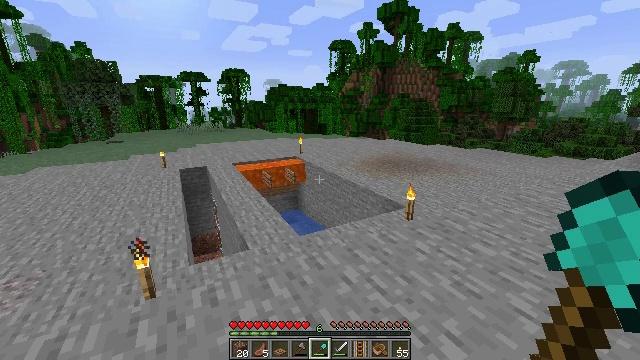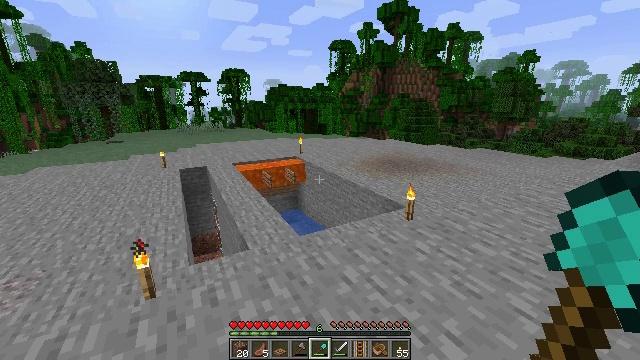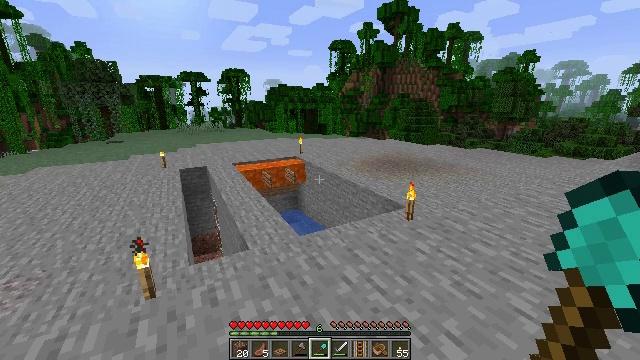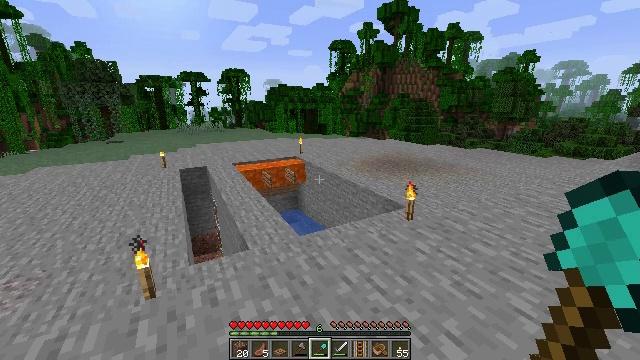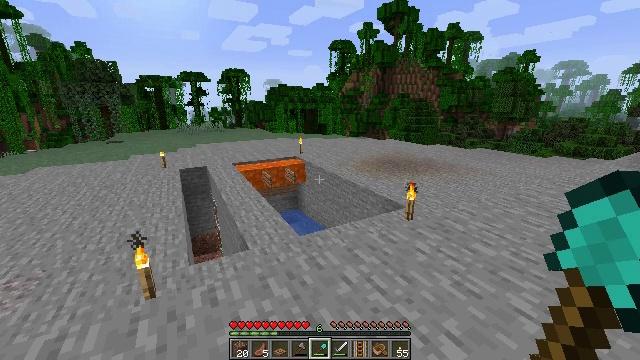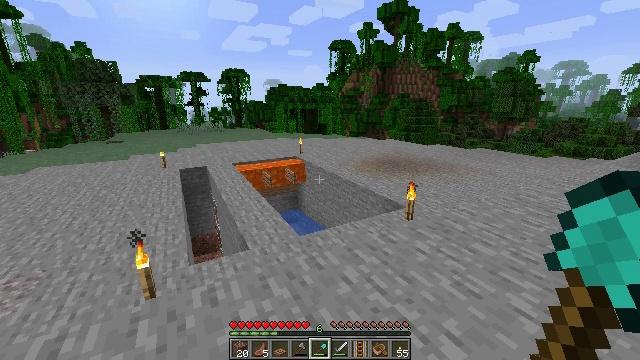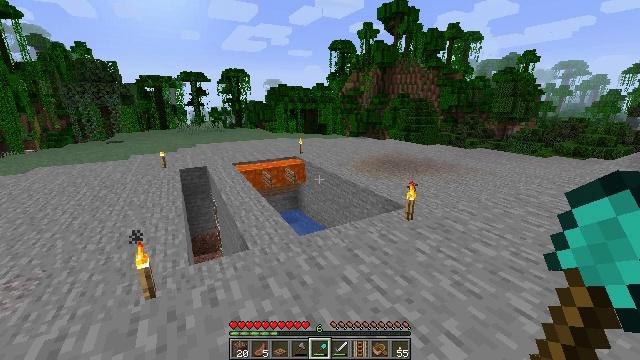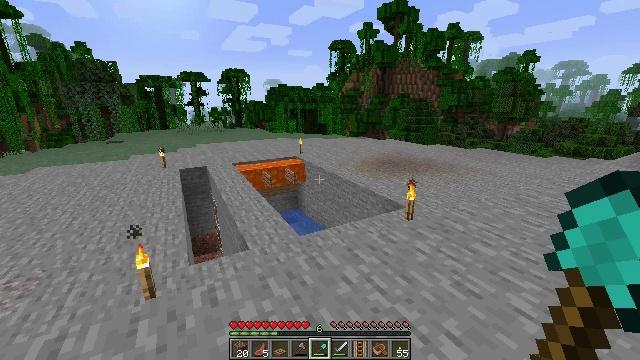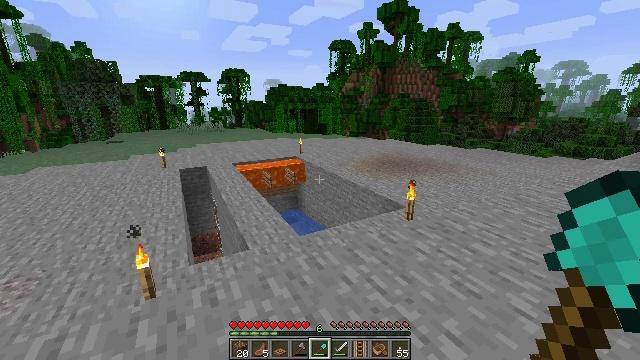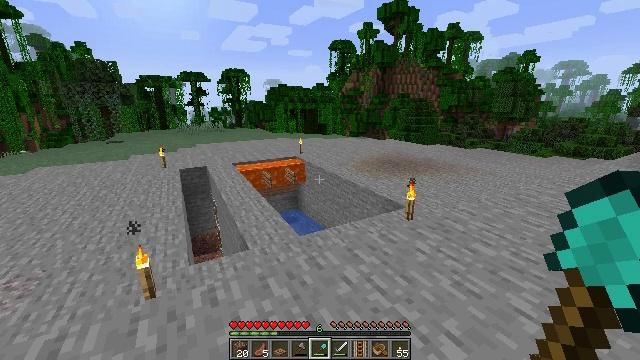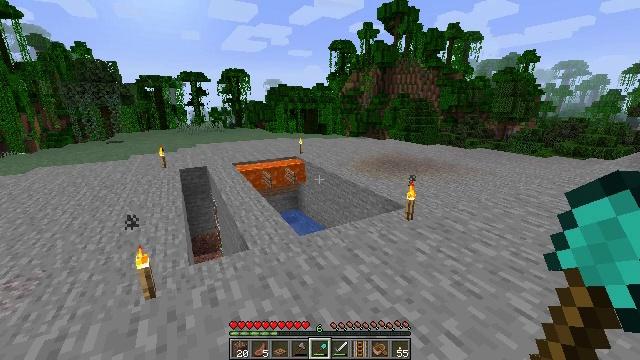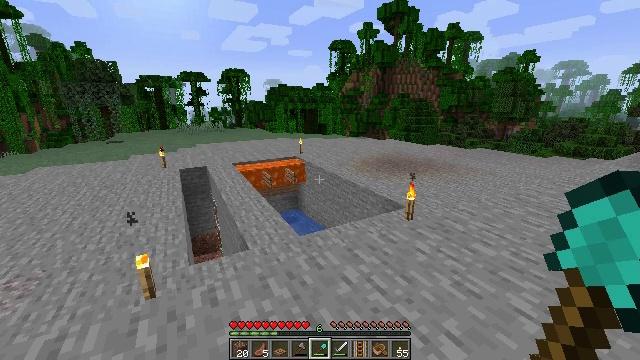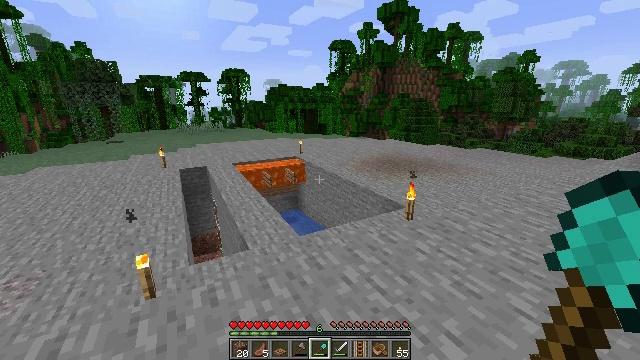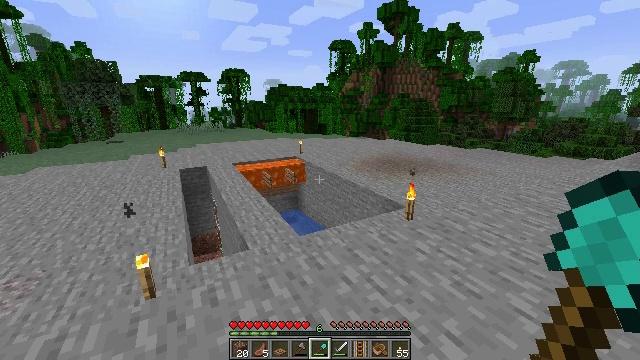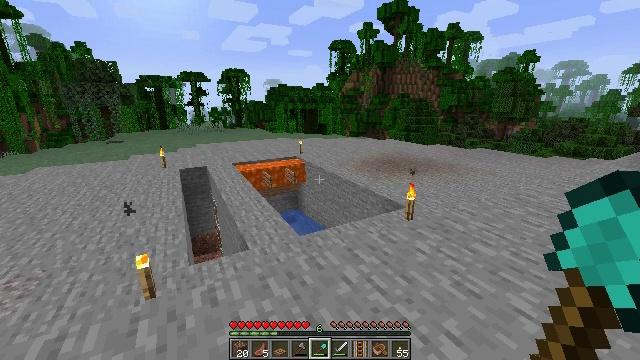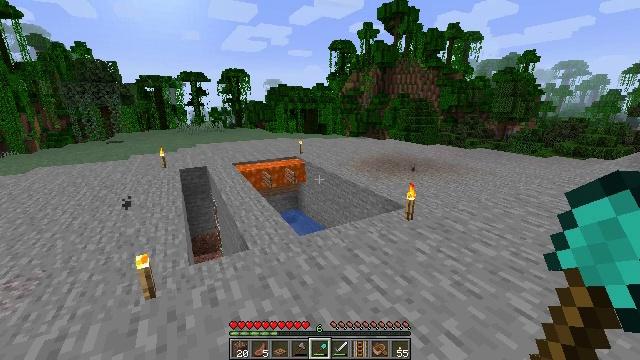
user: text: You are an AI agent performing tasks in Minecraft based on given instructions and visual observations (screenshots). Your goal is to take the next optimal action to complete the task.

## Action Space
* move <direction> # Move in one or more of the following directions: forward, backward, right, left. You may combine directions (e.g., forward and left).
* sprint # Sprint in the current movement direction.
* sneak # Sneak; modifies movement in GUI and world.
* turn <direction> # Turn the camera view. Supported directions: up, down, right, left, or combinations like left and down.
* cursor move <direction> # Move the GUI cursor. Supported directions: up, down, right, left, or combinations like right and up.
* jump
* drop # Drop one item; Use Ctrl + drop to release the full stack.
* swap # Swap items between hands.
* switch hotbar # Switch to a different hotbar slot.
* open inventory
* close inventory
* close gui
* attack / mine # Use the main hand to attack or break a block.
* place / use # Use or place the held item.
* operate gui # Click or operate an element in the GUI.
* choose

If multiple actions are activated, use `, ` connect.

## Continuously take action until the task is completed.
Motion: motion action
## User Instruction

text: Mine the poppy flower.
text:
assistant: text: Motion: no_op
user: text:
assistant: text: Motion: no_op
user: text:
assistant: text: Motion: no_op
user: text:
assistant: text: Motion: no_op
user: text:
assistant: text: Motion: no_op
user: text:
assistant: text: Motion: no_op
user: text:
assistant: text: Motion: no_op
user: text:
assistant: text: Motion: no_op
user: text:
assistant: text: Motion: no_op
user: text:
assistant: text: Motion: no_op
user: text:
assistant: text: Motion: no_op
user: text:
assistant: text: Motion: no_op
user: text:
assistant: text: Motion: no_op
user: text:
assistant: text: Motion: no_op
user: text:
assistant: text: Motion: no_op
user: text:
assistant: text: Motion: no_op
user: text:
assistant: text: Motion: no_op
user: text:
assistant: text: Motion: no_op
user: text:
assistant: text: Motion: no_op
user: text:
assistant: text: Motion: no_op
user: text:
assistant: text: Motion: no_op
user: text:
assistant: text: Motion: no_op
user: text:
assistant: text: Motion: no_op
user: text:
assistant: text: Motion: no_op
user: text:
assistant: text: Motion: no_op
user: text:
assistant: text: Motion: no_op
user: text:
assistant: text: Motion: no_op
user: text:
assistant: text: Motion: no_op
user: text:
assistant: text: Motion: no_op
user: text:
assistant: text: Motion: no_op